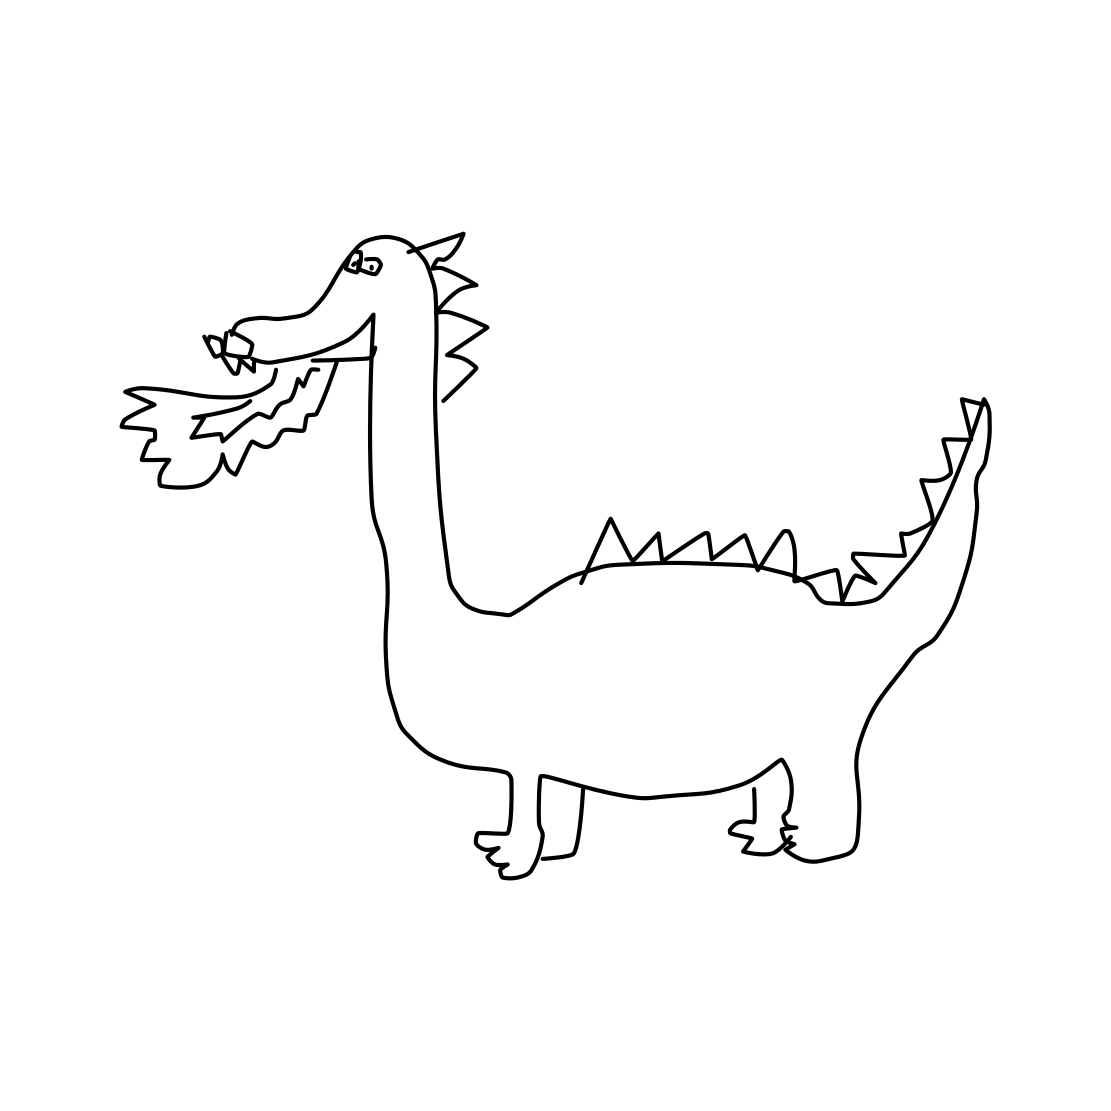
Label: dragon